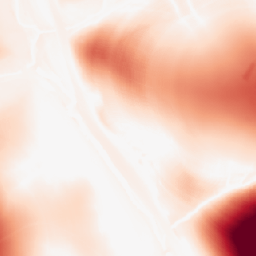
Category: morphological
Decomposition family: tophat
Decomposition parameters: size: 100
mode: white
Upsampling method: nearest
Upsampling parameters: scale: 4
Upsampling scale: 4